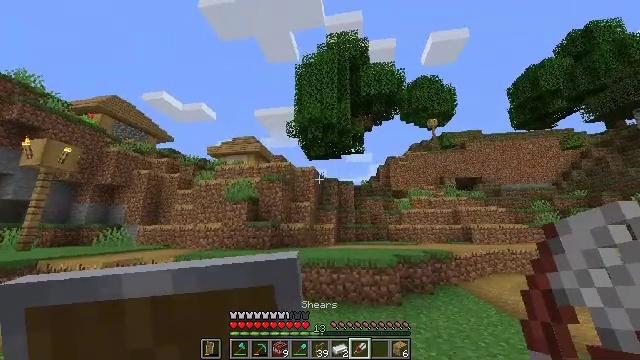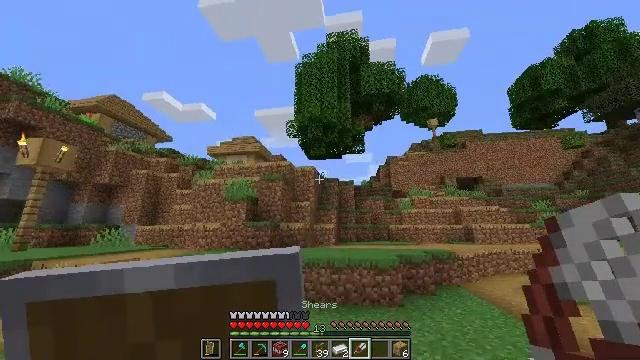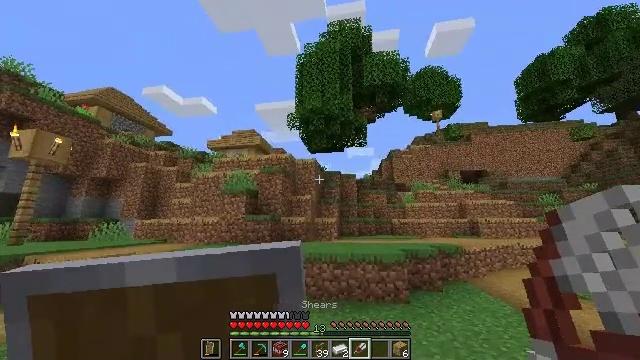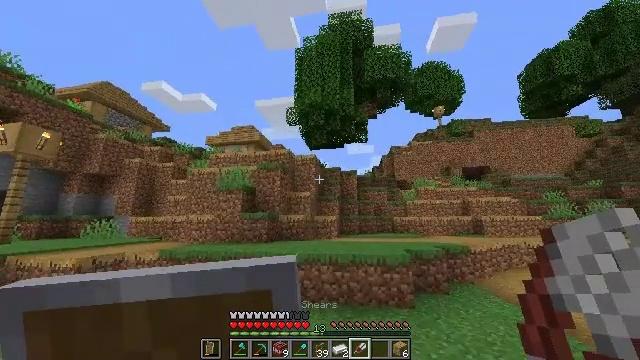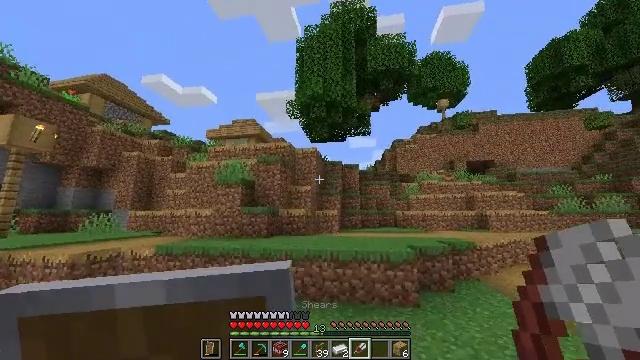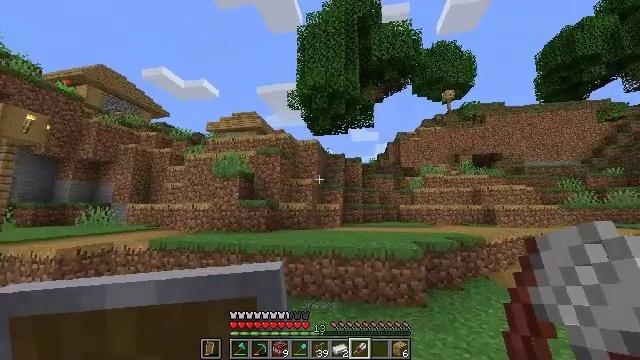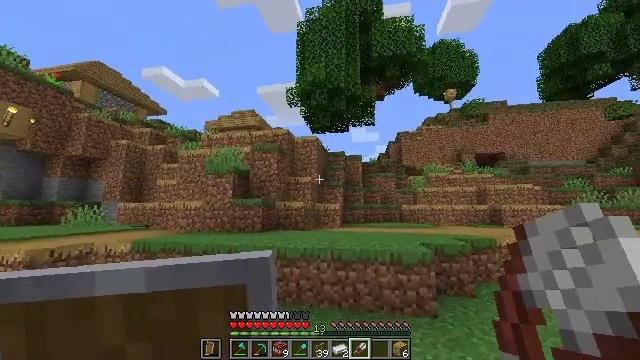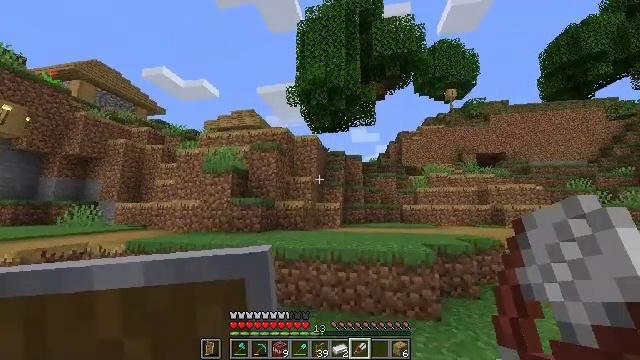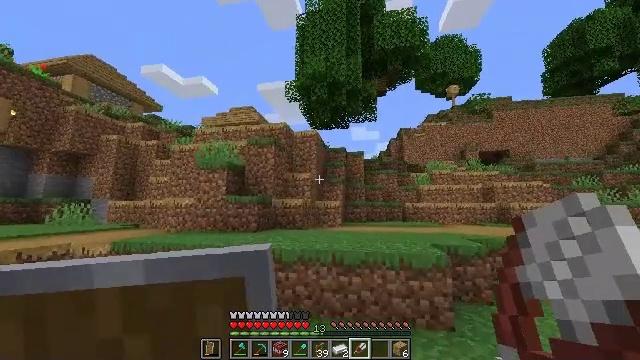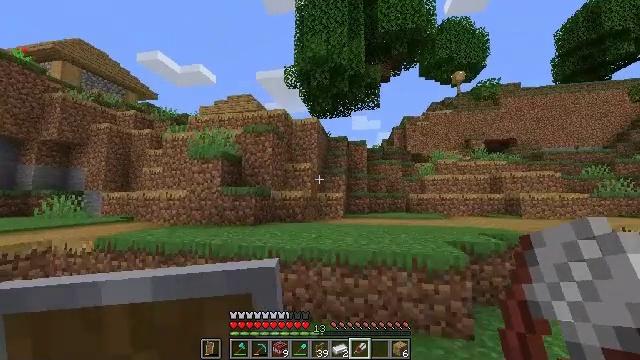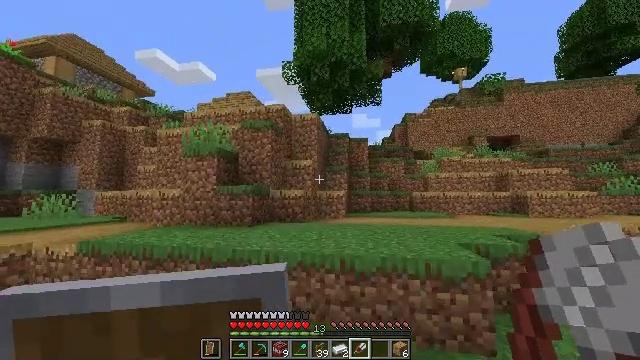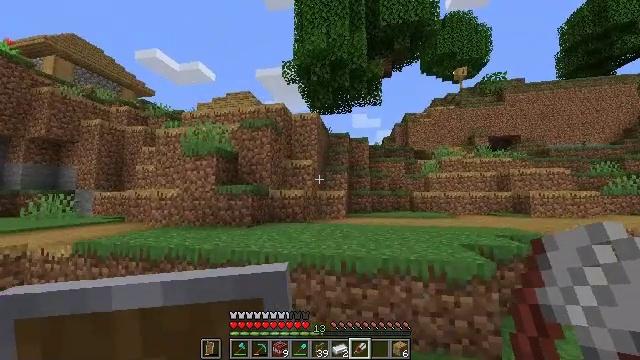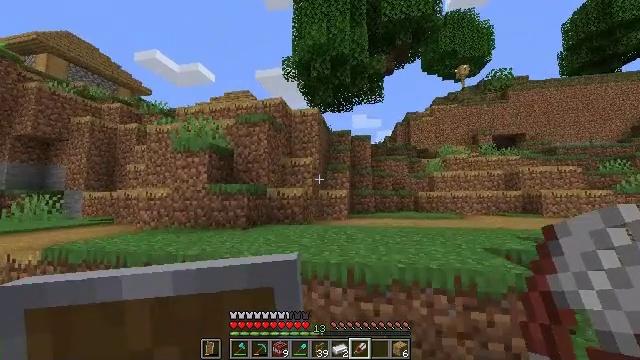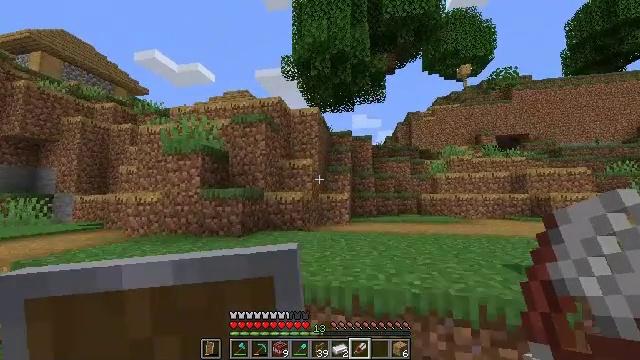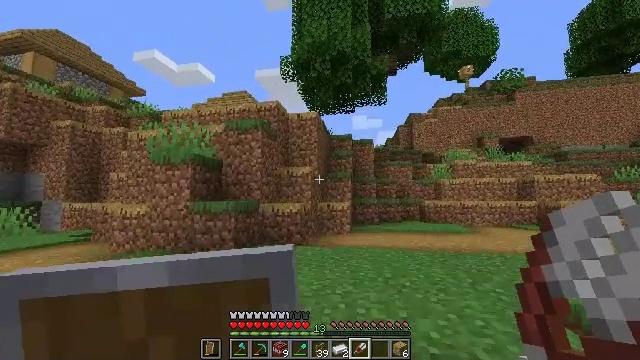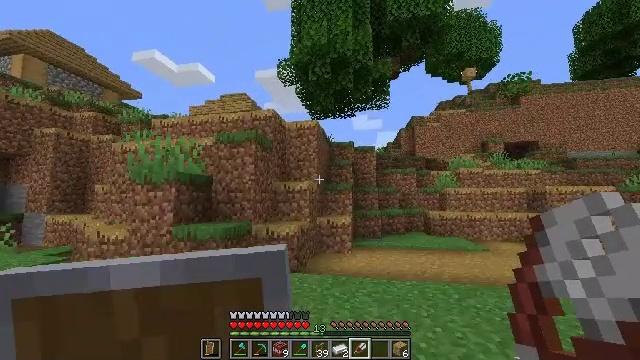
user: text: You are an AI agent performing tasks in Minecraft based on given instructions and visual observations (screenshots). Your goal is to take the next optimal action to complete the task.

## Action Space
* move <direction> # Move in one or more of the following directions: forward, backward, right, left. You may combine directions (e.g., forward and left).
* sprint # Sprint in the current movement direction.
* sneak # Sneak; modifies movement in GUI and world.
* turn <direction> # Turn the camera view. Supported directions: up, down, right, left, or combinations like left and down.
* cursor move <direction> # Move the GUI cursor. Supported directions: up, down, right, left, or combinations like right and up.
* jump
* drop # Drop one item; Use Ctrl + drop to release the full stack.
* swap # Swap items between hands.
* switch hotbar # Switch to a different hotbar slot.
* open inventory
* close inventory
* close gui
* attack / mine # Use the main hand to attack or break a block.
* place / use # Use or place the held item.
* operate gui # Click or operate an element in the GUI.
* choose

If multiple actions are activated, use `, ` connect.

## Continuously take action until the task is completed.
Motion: motion action
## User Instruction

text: Mine oak leaves.
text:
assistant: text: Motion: move forward, sprint
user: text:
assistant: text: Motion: move forward, sprint, turn down
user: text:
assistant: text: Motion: move forward, sprint
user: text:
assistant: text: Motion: move forward, sprint, turn down
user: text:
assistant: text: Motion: move forward, sprint, turn down
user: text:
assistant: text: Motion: move forward, sprint
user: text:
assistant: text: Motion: move forward, sprint
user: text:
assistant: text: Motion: move forward, sprint
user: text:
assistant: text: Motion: move forward, sprint, turn down
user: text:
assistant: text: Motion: move forward, sprint
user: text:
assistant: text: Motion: move forward, sprint
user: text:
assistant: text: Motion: move forward, sprint
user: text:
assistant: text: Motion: move forward, sprint, jump
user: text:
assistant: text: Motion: move forward, sprint, jump
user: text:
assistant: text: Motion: move forward, sprint, jump
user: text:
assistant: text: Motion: move forward, sprint, jump
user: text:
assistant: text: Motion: move forward, sprint, jump
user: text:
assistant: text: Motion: move forward, sprint
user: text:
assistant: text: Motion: move forward, sprint
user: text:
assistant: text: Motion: move forward, sprint
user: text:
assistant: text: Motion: move forward, sprint, turn left and down
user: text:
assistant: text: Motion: move forward, sprint, turn left and down
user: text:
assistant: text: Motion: move forward, sprint, turn left
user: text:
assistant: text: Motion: move forward, sprint, jump
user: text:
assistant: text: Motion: move forward, sprint, jump
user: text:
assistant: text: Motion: move forward, sprint, jump
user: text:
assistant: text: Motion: move forward, sprint, jump
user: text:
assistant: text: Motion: move forward, sprint, turn right and up, jump
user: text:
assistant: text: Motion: move forward, sprint, turn right, jump
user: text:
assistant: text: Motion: move forward, sprint, turn right, jump